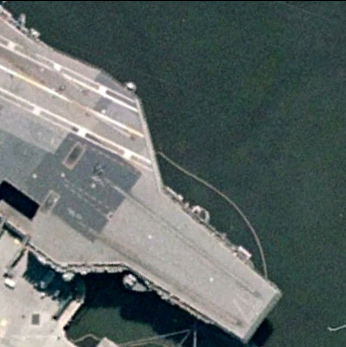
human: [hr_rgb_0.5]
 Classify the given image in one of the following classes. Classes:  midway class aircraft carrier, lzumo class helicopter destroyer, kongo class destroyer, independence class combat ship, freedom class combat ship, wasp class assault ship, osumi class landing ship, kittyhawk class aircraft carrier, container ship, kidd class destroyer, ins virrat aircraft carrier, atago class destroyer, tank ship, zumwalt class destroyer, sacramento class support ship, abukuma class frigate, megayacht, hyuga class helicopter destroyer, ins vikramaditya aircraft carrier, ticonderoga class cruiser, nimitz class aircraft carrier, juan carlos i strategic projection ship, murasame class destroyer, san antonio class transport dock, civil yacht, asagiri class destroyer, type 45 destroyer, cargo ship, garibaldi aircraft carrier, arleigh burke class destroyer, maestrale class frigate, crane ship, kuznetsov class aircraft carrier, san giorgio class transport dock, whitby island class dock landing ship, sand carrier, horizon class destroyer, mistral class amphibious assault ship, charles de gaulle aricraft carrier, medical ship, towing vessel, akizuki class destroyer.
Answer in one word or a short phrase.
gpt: KittyHawk class aircraft carrier